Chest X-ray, PA view. Patient: 61 years old, sex M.
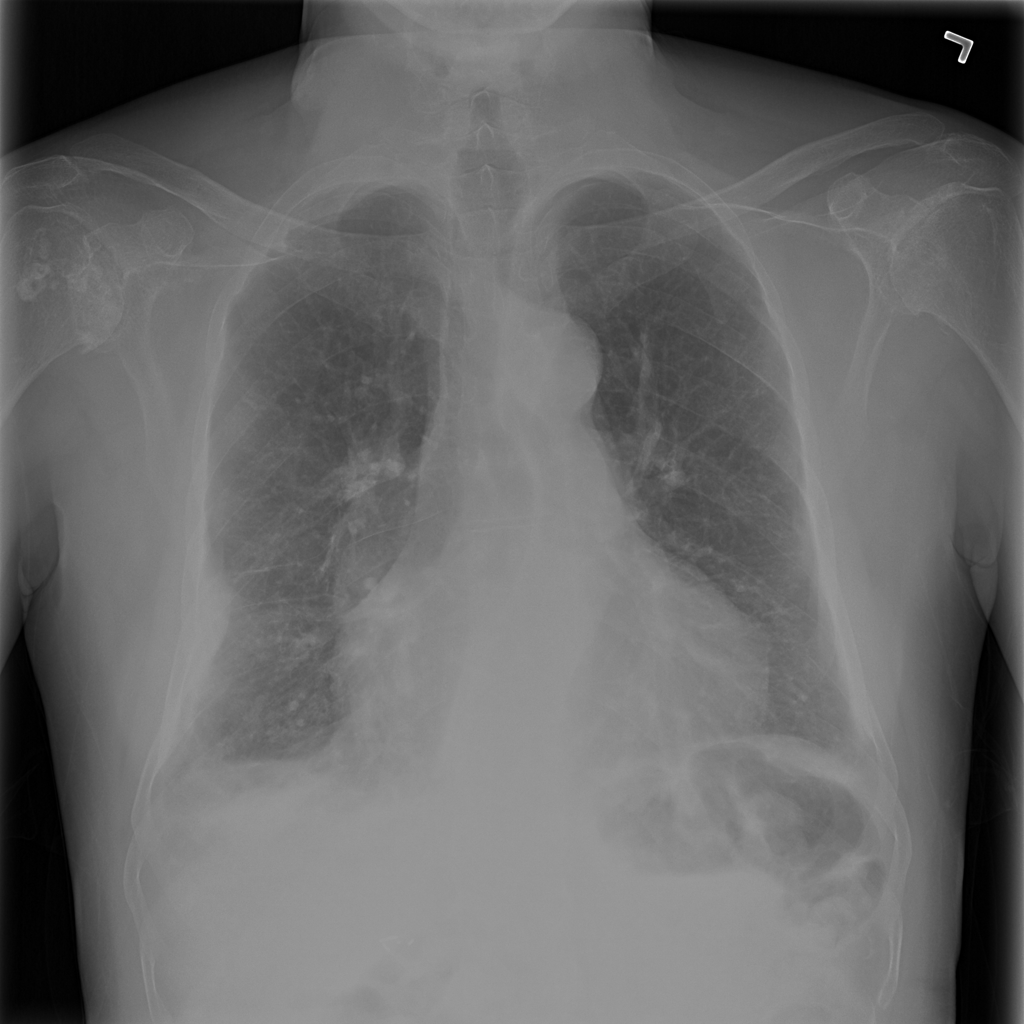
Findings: Cardiomegaly, Effusion, Fibrosis, Infiltration, Pleural_Thickening